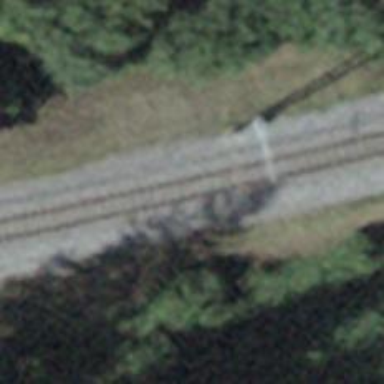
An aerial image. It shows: Narrow-gauge railway with electrified contact line.